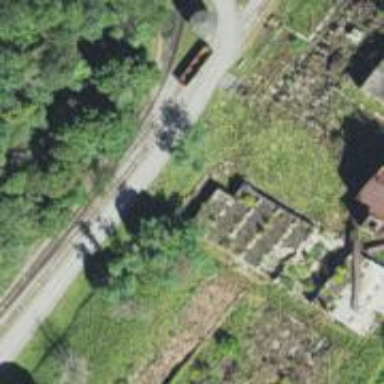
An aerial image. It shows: Preserved railway.